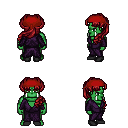
a pixel art fantasy rpg character, male body template, orc, green skin, purple robe, metal pants, brunette princess hairstyle, red bandana, black shoes, four views (front, back, left, right), 2x2 character sprite sheet, small pixel art, hard edges, no anti-aliasing